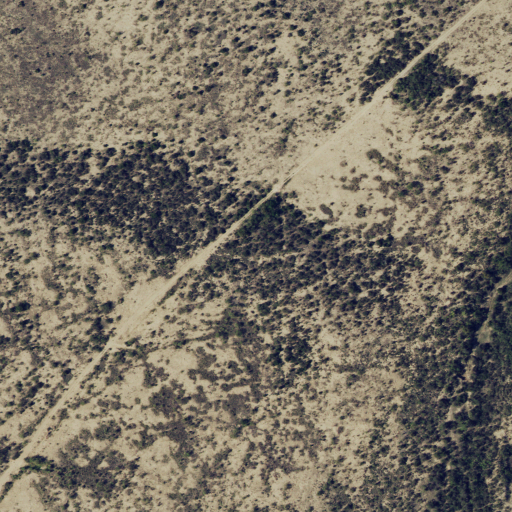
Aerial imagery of valley in Texas named Fife Canyon containing shrub, grassland, and woody wetlands